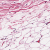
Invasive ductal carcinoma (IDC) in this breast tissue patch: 0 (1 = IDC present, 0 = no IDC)